Question: I have HTML and CSS as shown in <URL>
The problem is the text inside div is not confined to the div. It breaks the div and write. How can we wrap the text inside the div itself with following features?
* The full text will be readable
* It will not break the div
Is there a way to use it in ? I believe word-wrap is CSS 3.0 feature.
Note: I have defined as width:100px; and width:30px; for the first and second divs
Note: The span is generated from ASP.Net Label control. Hence we cannot change/replace the . The problem is to be resolved using CSS.
'''
<span id="detailContentPlaceholder_Label1"><PHONE></span>
'''

Reference:
1. Word-wrap in an HTML table
2. CSS word-wrapping in div
3. CSS3 word-wrap Property
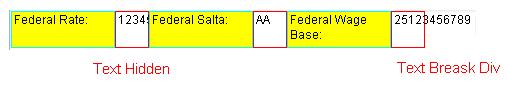
Answer: 'word-wrap: break-word;' is your friend. See your <URL>.